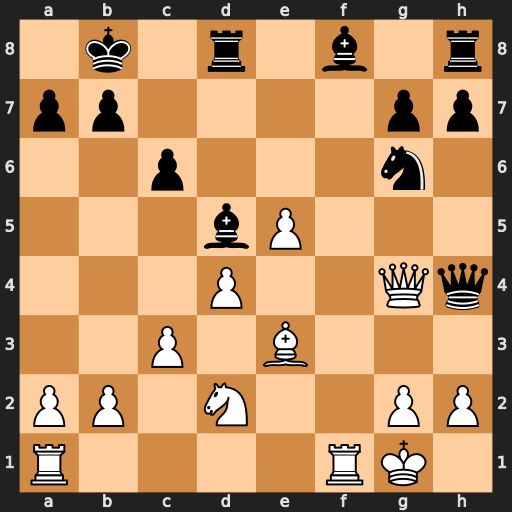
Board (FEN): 1k1r1b1r/pp4pp/2p3n1/3bP3/3P2Qq/2P1B3/PP1N2PP/R4RK1
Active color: w
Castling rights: -
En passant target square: -
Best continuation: Qxh4 Nxh4 Bg5